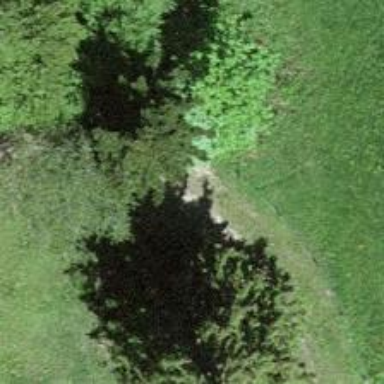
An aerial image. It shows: Grassy track with grade5 tracktype.